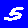
Digit: 5